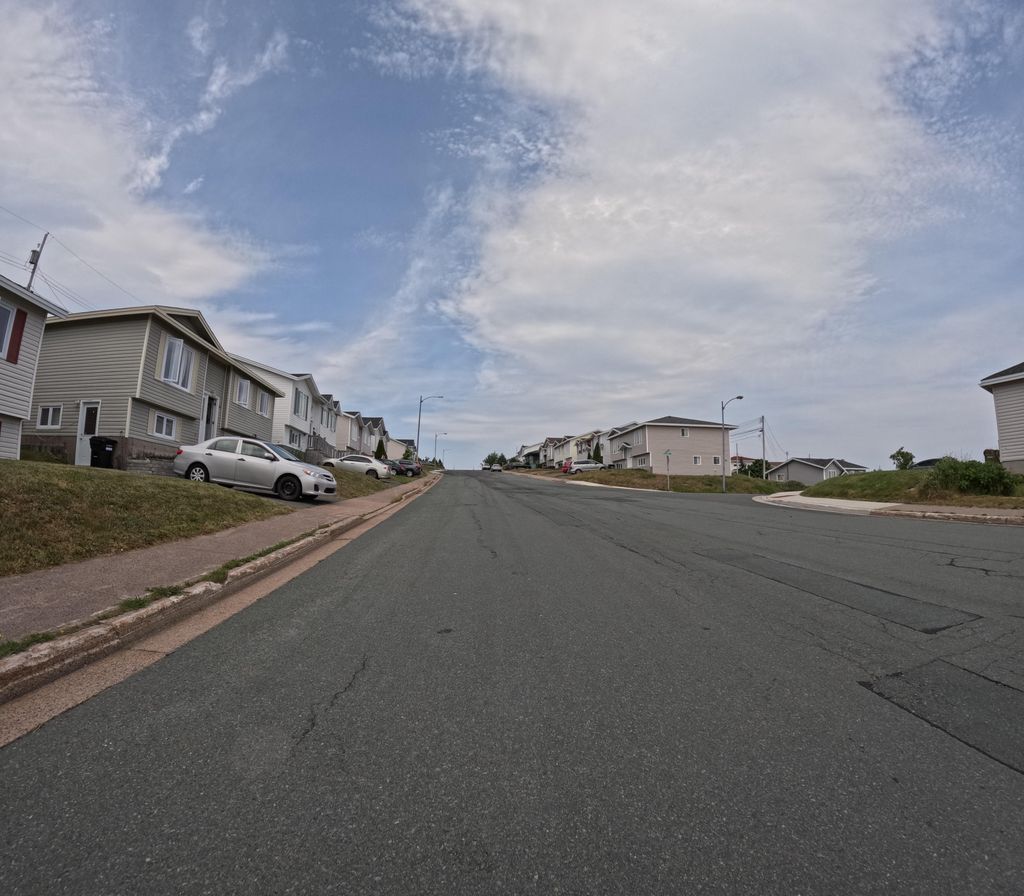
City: st_johns